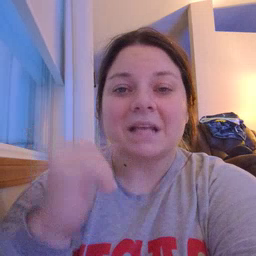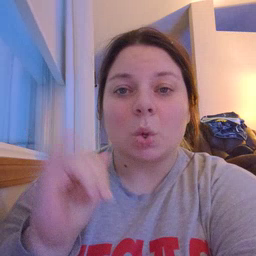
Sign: yellow